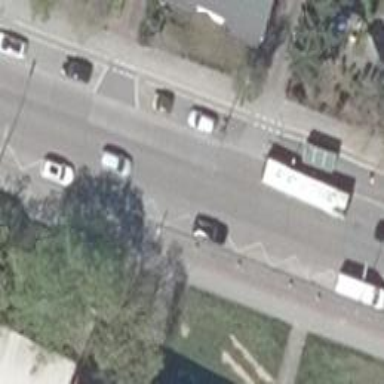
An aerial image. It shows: Public transport stop position.